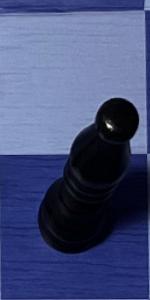
Label: Bishop_Black